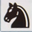
Piece: bN